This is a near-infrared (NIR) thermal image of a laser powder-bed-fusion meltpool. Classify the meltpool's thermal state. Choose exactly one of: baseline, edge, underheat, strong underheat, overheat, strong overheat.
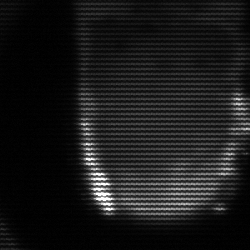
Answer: baseline